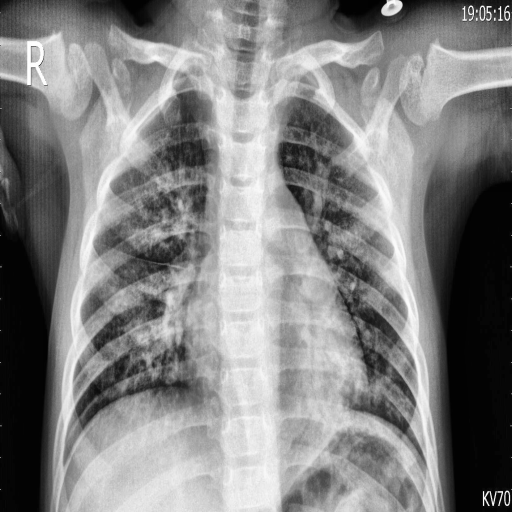
Finding: PNEUMONIA